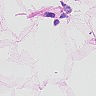
Metastatic tissue present: no